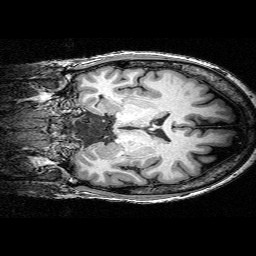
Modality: T1w
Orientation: coronal
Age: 60
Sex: female
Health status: ill
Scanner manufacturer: siemens
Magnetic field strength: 3 T
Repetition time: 0.0025 s
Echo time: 0.00336 s